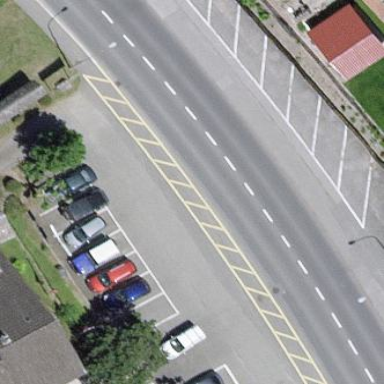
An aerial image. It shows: Parking lane area.